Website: home-depot
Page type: customer-info-address
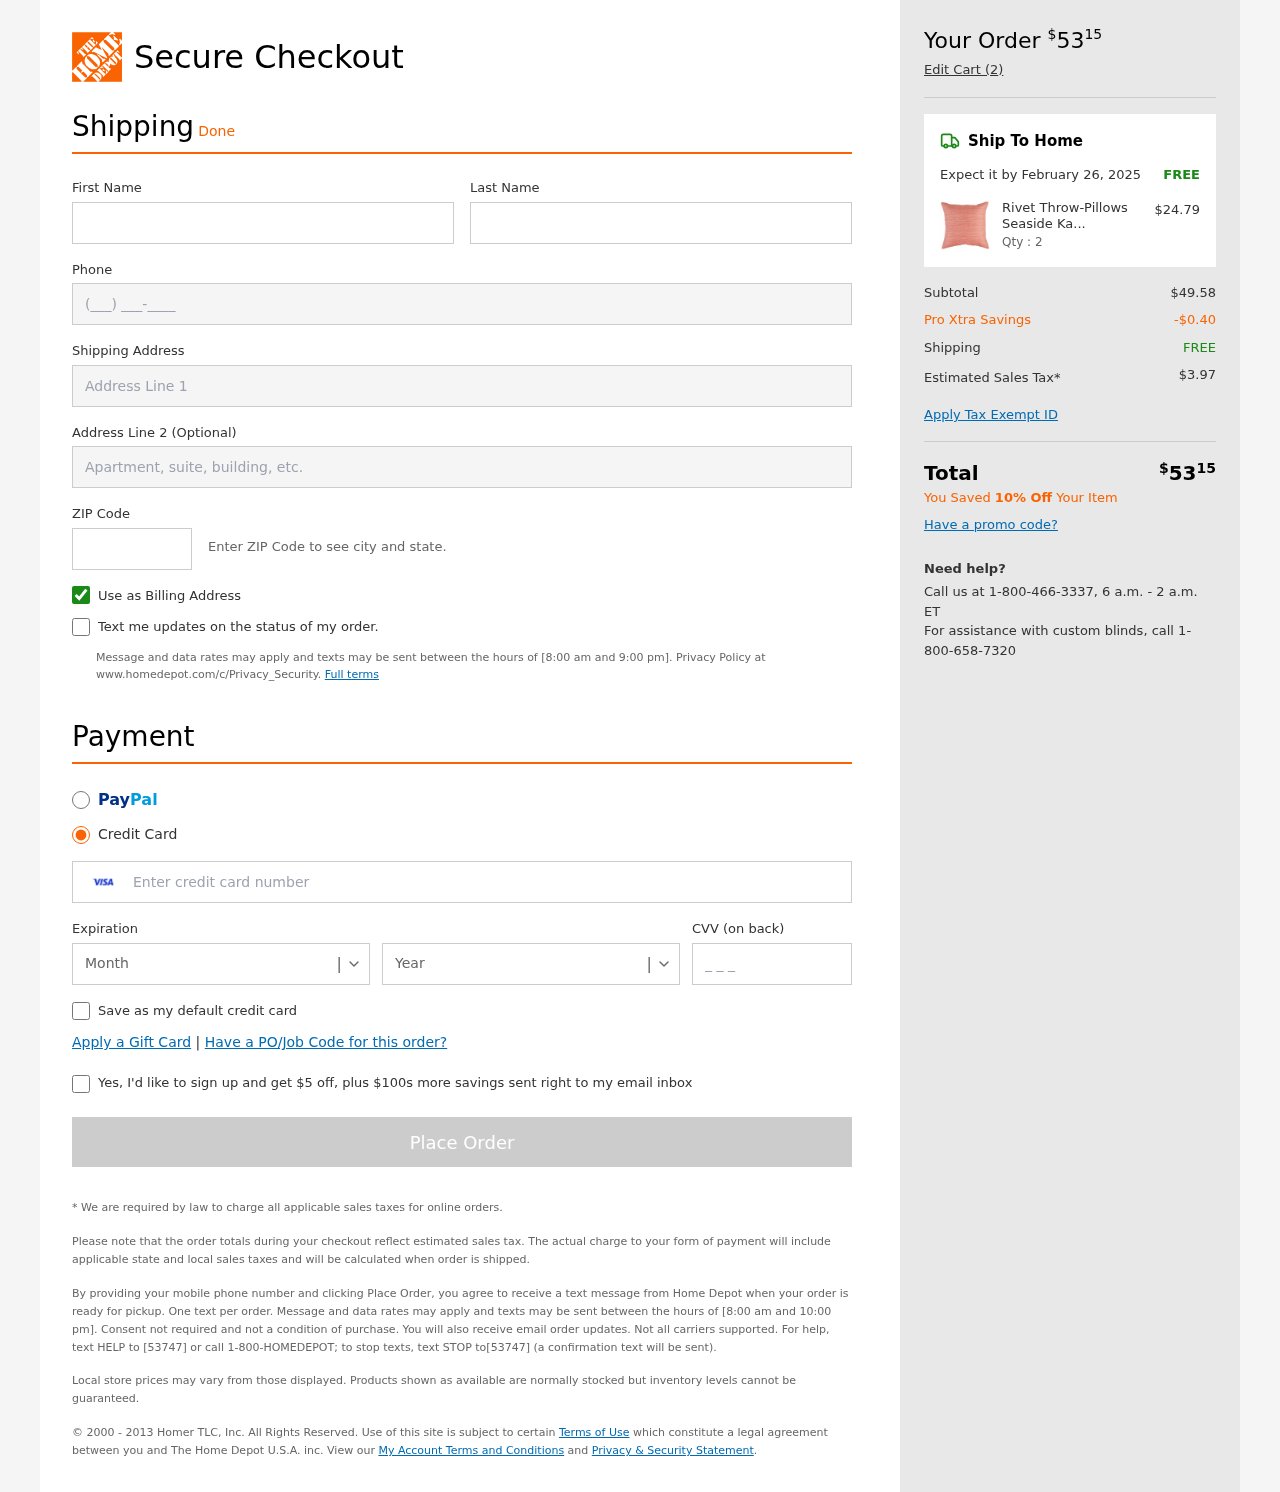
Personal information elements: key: PII_CARD_CVV
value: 150
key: PII_CARD_EXPIRY_MONTH
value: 05
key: PII_CARD_EXPIRY_YEAR
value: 29
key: PII_CARD_NUMBER
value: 4022 2506 2399 0766
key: PII_FIRSTNAME
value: Amy
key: PII_LASTNAME
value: Owens
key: PII_PHONE
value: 7484841238
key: PII_POSTCODE
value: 58632
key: PII_STREET
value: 26797 Cardenas Meadow
Product elements: key: PRODUCT1_NAME
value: Rivet Throw-Pillows Seaside Kawaii Outdoor
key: PRODUCT1_PRICE
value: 24.79
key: PRODUCT1_QUANTITY
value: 2
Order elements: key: ORDER_TOTAL
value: $5315
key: ORDER_NUM_ITEMS
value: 2
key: ORDER_DELIVERY_DATE
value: February 26, 2025
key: ORDER_SHIPPING_COST
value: FREE
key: ORDER_SUBTOTAL
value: $49.58
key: ORDER_DISCOUNT
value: -$0.40
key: ORDER_SHIPPING_COST2
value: FREE
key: ORDER_TAX
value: $3.97
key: ORDER_TOTAL2
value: $5315
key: ORDER_SAVINGS_MESSAGE
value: You Saved 10% Off Your Item